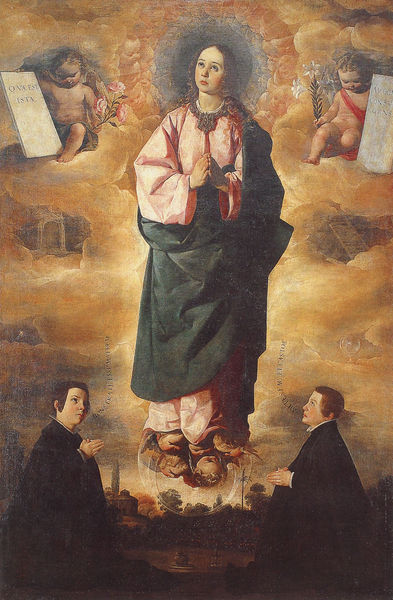
Titel: Maria Immaculata
Künstler: Francisco de Zurbarán
Institution: Barcelona, Museu Nacional d’Art de Catalunya
Schlagwörter: gemälde, himmel, nackt, umhang, weiß, wolken, bäume, grün, landschaft, menschen, mädchen, see, blume, blumen, frau, männer, schwarz, blick, blüten, rose, rosen, jung, barock, falten, stehen, hände, öl, kirche, gold, mantel, stehend, kind, rosa, wald, fliegen, kinder, turm, engel, schärpe, schrift, jungen, knaben, tafel, symmetrie, wandgemälde, faltenwurf, transparent, tor, buch, glaube, symmetrisch, jungfrau, mondsichel, text, knien, beten, gebet, lilie, kniend, geistliche, golden, lilien, heilig, putten, maria, anbetung, betend, putti, gläubig, himmelfahrt, fromm, sicher, stifter, tafeln, frömmigkeit, stifterfiguren, mara, reni, himmelstür, steintafeln, guido reni